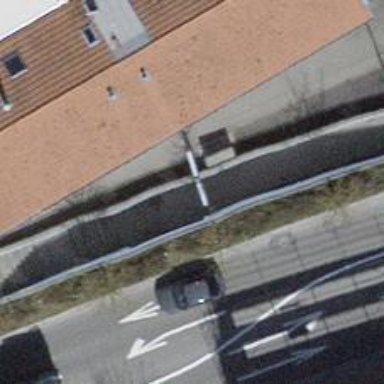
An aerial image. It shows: Footway passing through tunnel.